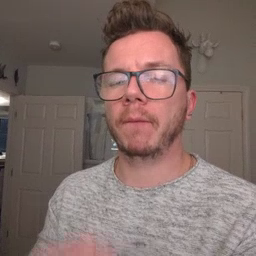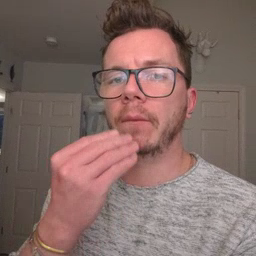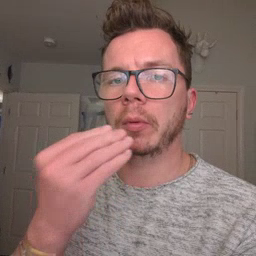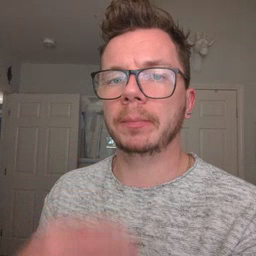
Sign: food